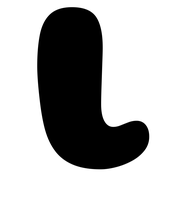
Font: Gluten_Black